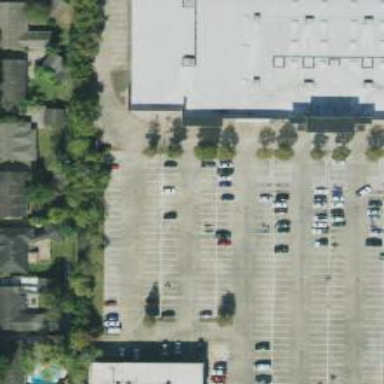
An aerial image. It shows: Parking space is available.